A spectrogram of one vibration snapshot from a rotating-machine test bench is shown (time on one axis, frequency on the other). Classify the rotor condition as one of: normal, misalignment, unbalance, looseness.
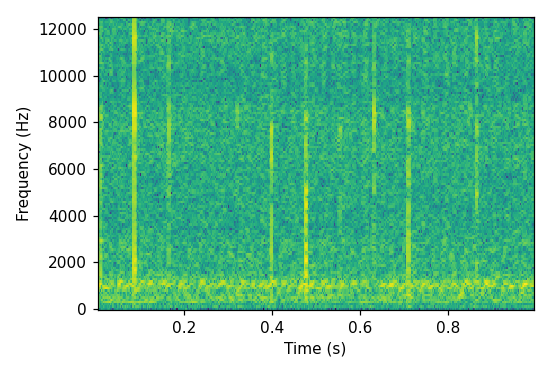
Answer: normal